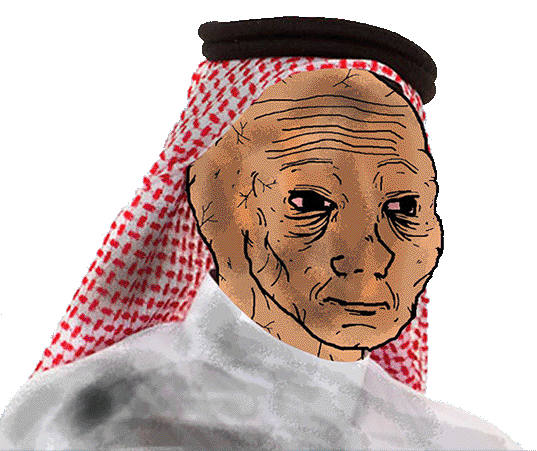
Label: 5_Tired_Wojak